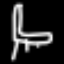
Label: chair